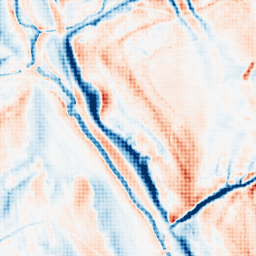
Category: classical
Decomposition family: gaussian_anisotropic
Decomposition parameters: sigma_x: 10
sigma_y: 2
Upsampling method: sinc_hamming
Upsampling parameters: scale: 4
kernel_size: 4
Upsampling scale: 4